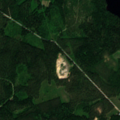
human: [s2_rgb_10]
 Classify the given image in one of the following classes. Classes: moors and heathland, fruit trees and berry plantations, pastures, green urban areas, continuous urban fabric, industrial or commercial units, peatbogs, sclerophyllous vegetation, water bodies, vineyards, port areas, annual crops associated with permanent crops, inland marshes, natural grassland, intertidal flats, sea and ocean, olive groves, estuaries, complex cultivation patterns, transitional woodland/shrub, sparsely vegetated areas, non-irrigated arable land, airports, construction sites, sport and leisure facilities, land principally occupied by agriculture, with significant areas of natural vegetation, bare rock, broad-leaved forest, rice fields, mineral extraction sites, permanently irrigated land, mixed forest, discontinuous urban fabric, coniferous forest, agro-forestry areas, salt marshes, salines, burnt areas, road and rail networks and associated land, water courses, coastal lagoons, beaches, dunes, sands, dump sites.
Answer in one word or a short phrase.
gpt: coniferous forest, mixed forest, water bodies